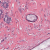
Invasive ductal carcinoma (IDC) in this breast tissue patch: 0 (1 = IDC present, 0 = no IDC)